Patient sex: M
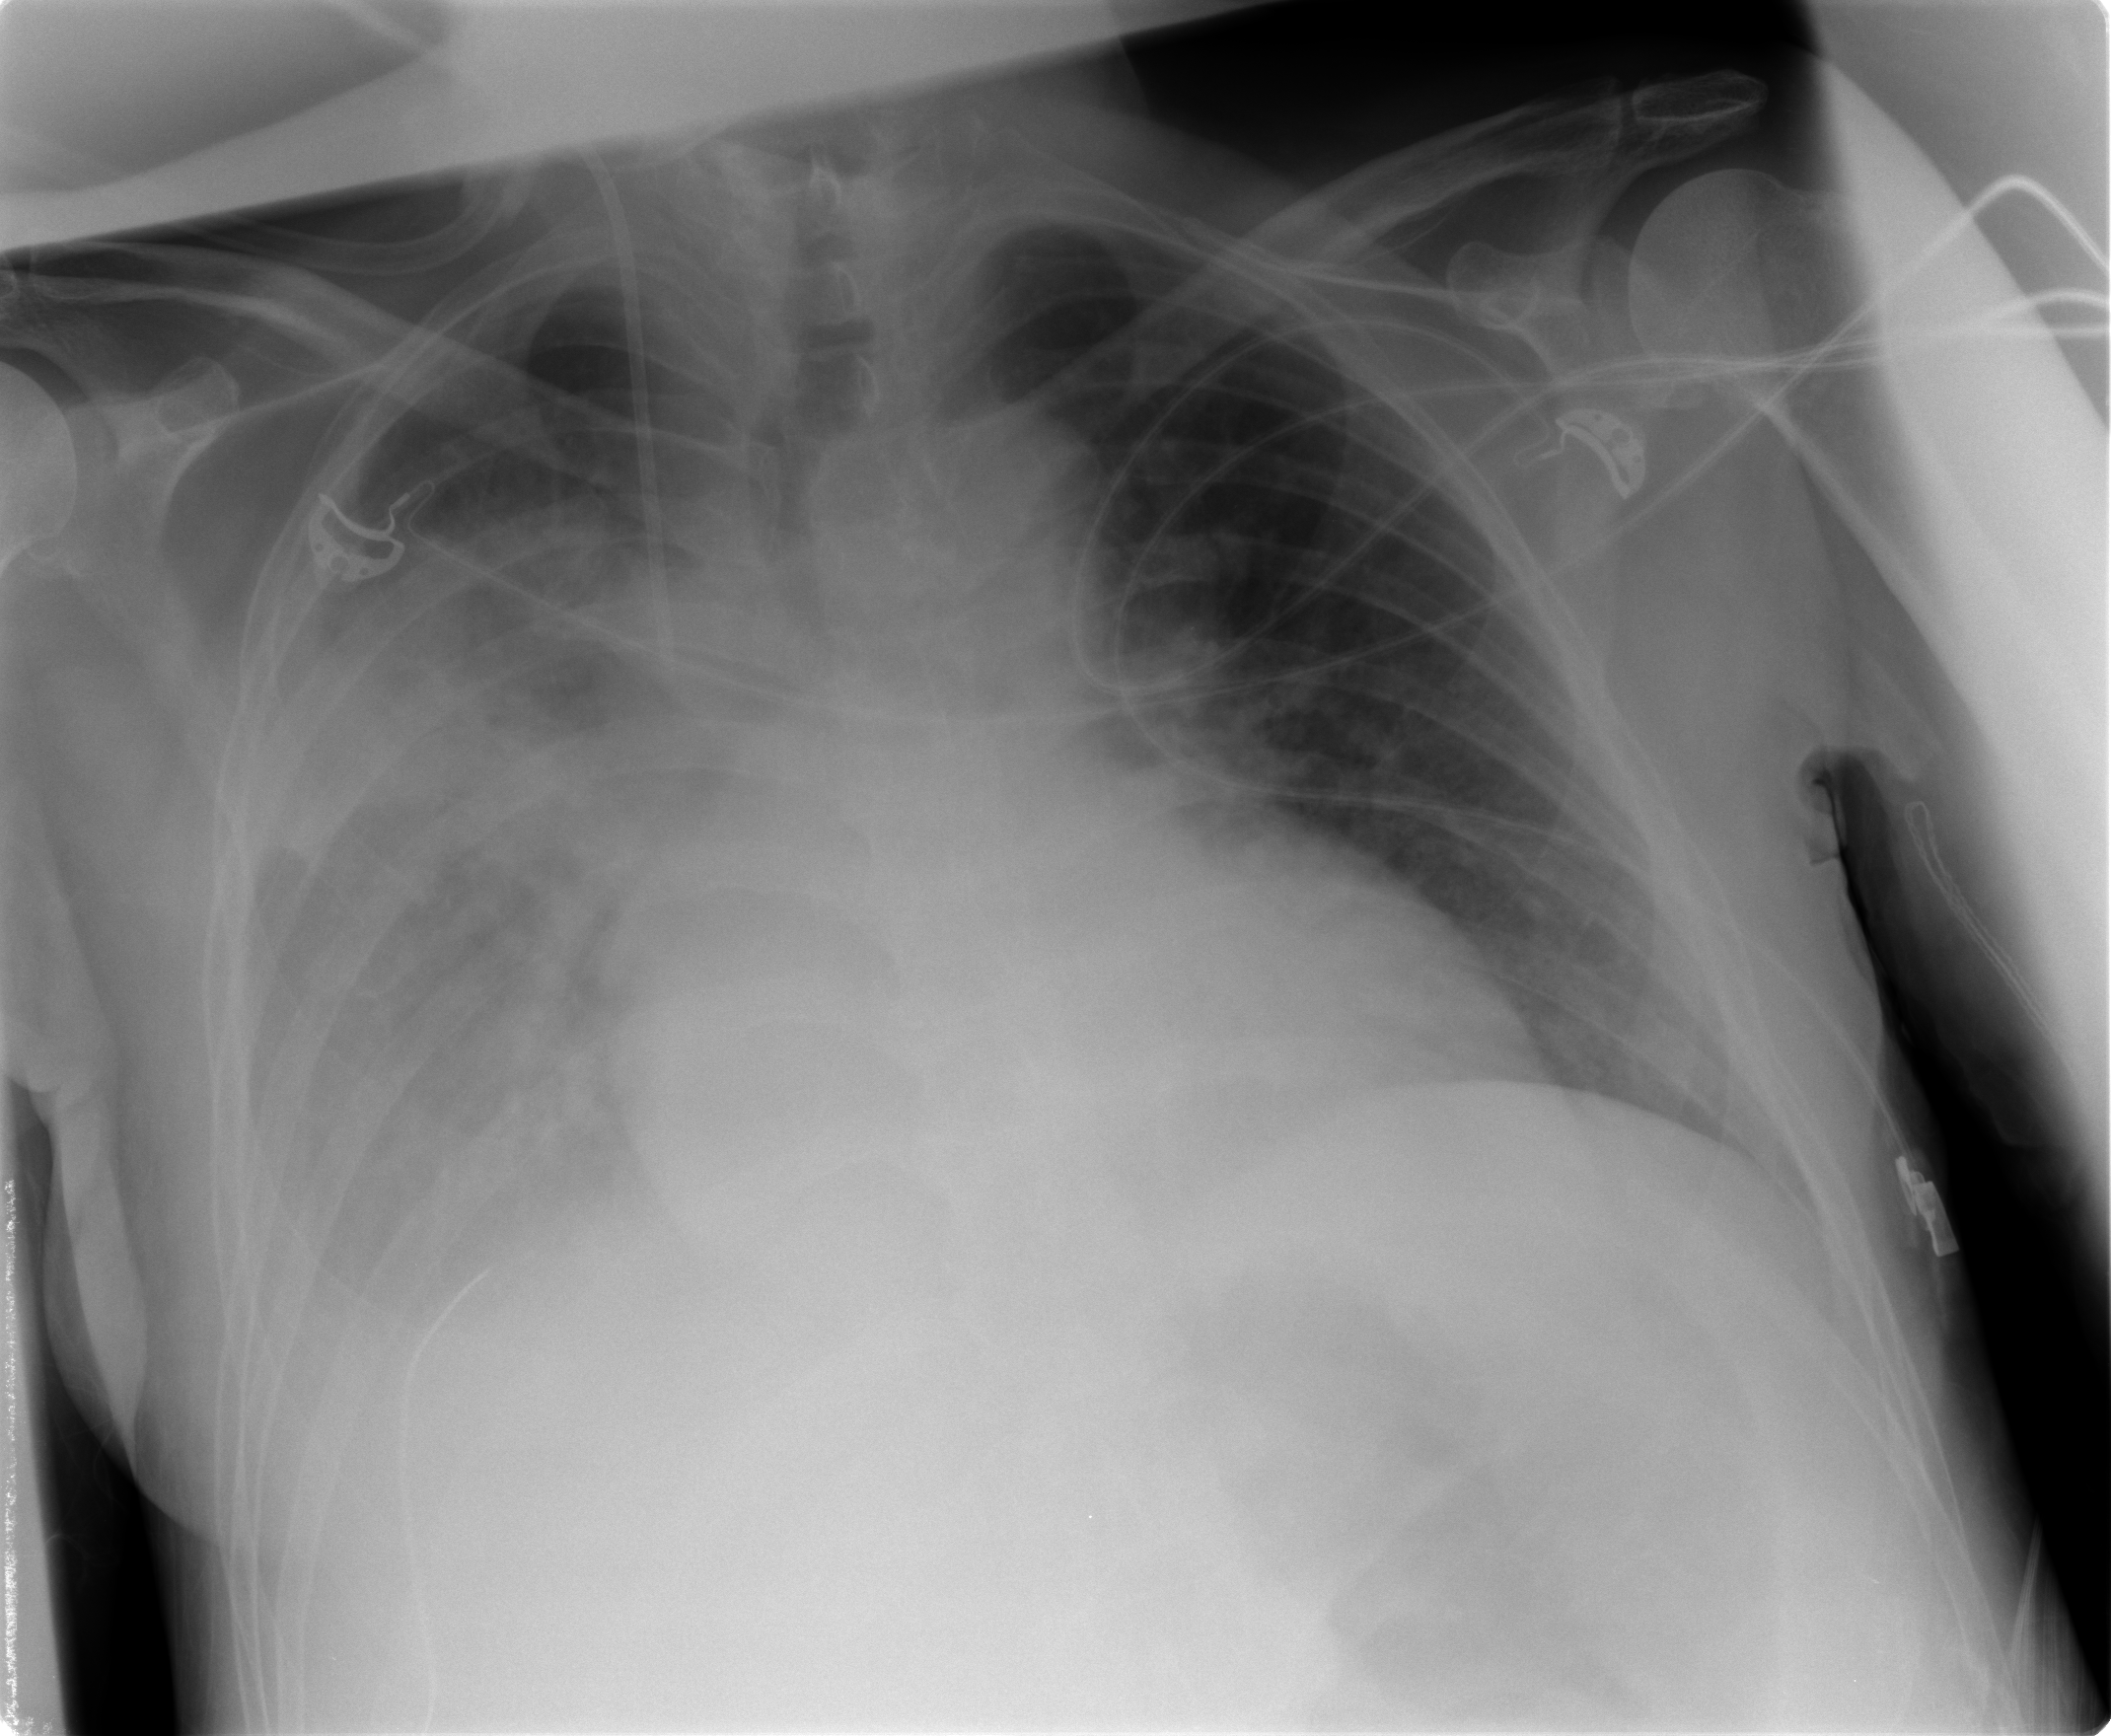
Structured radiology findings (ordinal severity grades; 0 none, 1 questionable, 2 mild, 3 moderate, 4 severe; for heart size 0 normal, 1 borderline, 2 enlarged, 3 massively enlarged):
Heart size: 2
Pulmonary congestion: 1
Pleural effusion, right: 3
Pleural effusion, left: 0
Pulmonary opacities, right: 3
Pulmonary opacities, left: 0
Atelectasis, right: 3
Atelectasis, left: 1